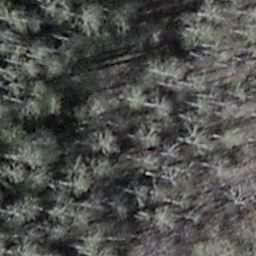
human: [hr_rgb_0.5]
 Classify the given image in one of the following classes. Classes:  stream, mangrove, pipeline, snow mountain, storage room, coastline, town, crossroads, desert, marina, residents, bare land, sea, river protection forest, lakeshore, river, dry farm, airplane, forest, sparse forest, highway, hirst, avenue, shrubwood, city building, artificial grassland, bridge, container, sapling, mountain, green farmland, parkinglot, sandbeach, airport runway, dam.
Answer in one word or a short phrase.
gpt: shrubwood